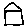
Label: house